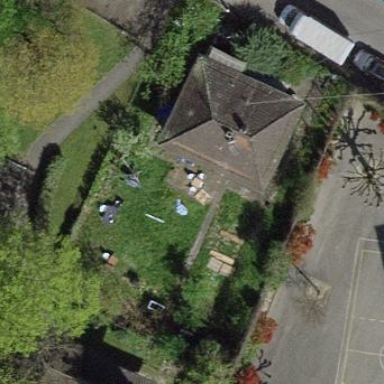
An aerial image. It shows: Garden enclosed by fence.